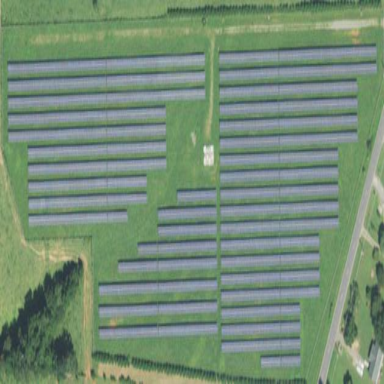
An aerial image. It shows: Solar power plant with photovoltaic technology surrounded by fence.